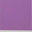
Piece: xx